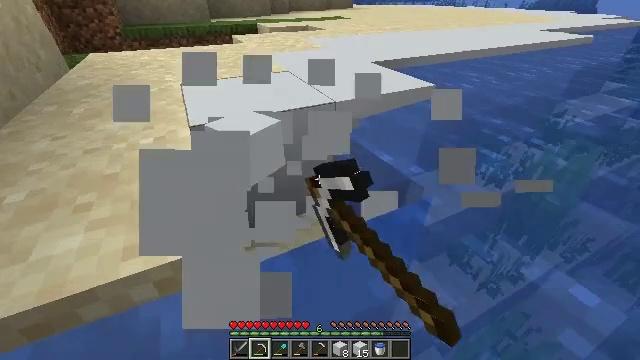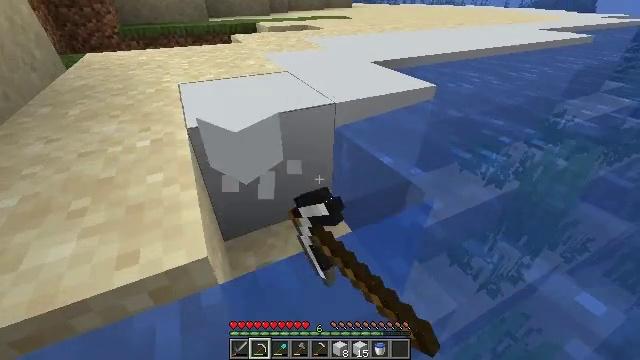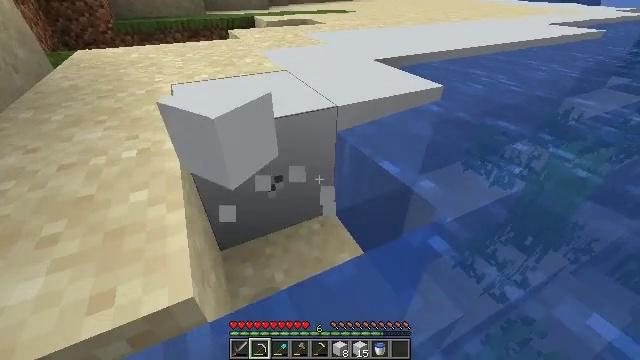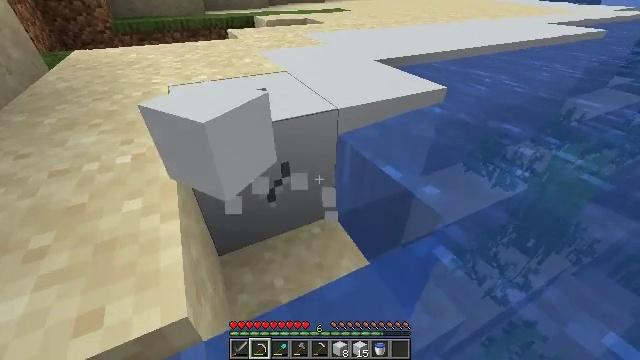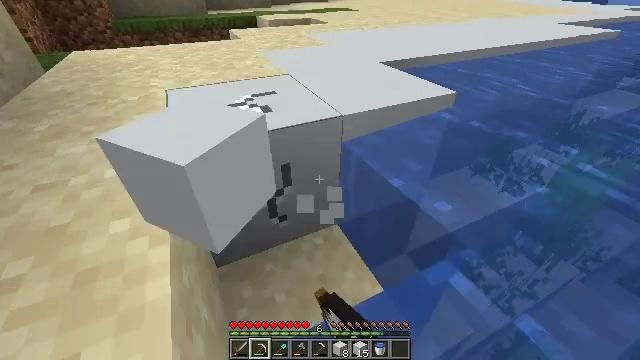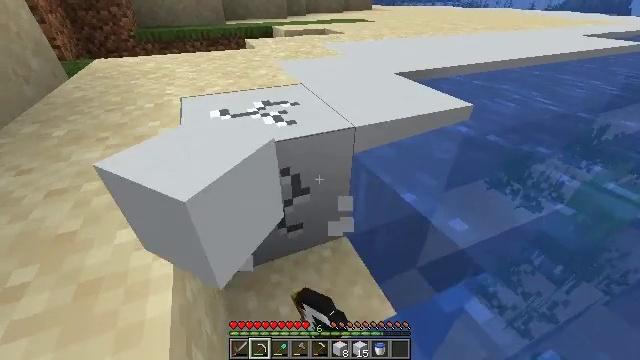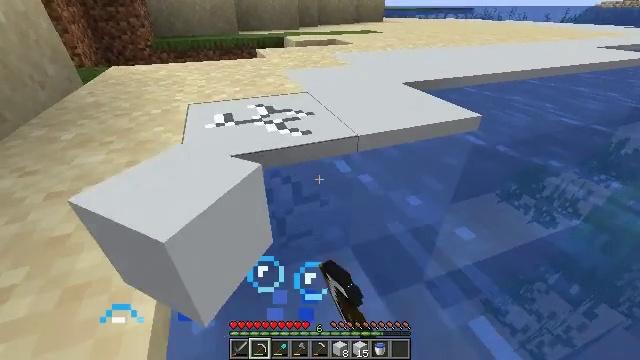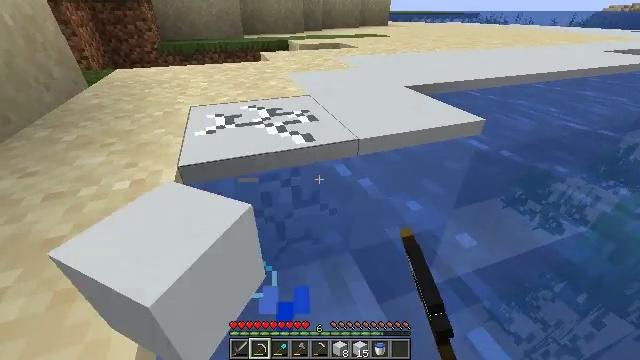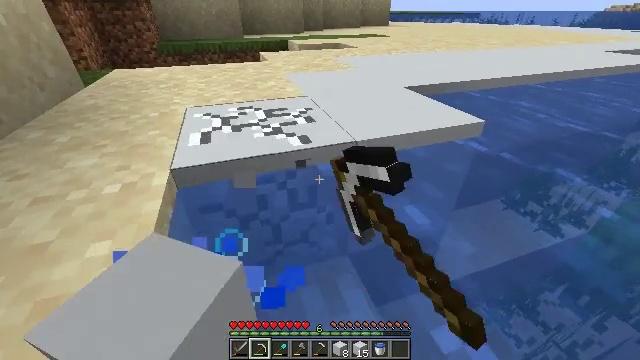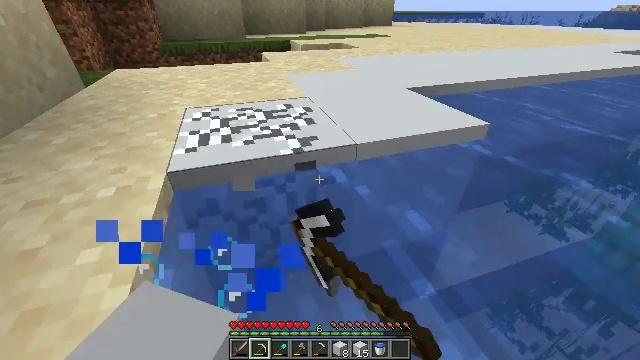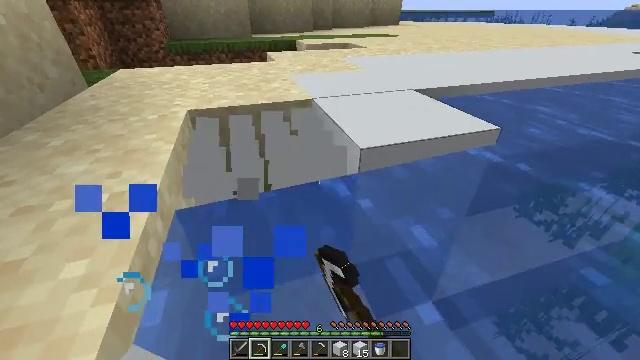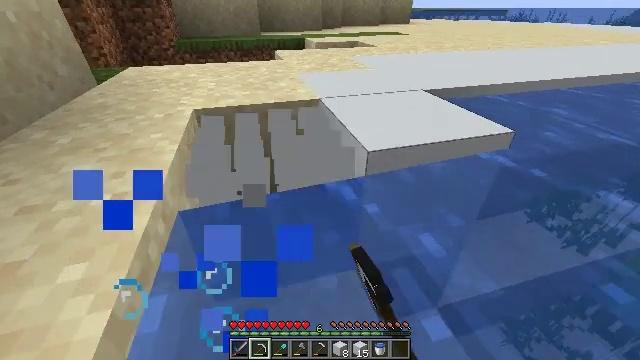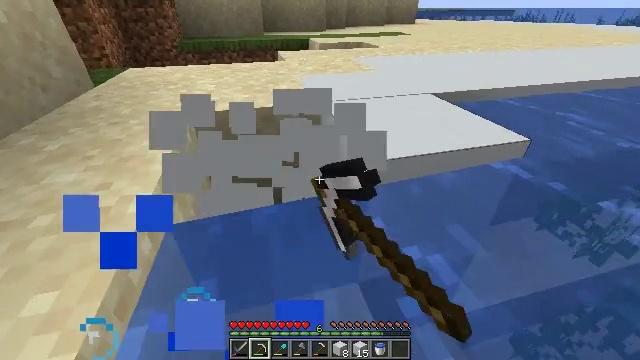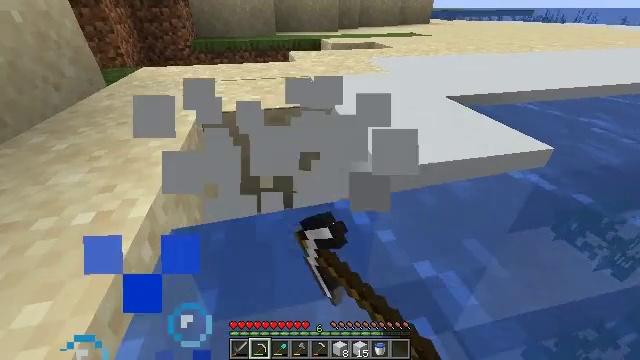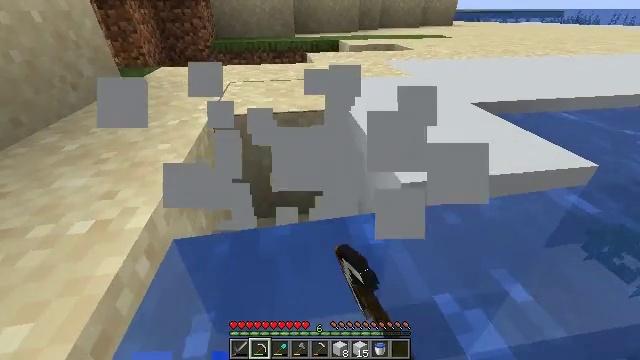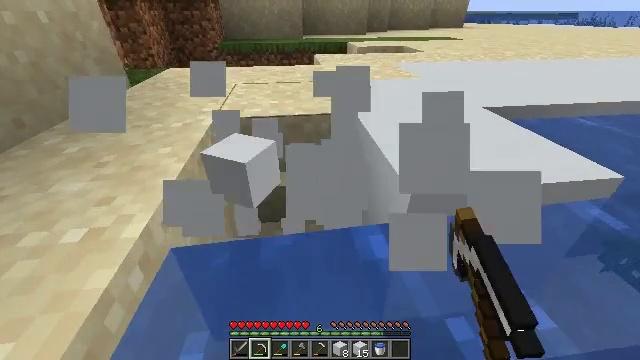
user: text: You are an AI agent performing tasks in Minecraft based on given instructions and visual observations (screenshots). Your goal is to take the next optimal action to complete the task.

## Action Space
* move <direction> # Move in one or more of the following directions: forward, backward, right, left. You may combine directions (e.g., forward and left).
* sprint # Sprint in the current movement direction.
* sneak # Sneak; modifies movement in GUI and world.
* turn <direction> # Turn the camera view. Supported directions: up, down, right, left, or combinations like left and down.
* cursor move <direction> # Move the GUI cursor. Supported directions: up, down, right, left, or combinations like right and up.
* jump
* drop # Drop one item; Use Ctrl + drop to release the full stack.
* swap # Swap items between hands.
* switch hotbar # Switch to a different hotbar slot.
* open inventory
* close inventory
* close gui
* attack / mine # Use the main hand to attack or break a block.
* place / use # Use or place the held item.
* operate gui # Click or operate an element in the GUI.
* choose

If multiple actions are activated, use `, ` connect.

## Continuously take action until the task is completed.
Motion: motion action
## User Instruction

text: Gather white concrete for building projects.
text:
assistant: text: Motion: move forward, attack / mine
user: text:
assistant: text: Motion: move forward, turn down, attack / mine
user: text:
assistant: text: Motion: move forward, attack / mine
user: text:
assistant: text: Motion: move forward, attack / mine
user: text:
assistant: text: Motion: move forward, turn left and up, attack / mine
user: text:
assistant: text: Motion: move forward, turn left and up, attack / mine
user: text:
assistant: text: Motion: move forward, turn left, attack / mine
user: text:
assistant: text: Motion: move forward, attack / mine
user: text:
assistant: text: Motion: move forward, attack / mine
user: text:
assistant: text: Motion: move forward, turn left, attack / mine
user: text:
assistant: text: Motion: move forward, turn left, attack / mine
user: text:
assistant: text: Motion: move forward, attack / mine
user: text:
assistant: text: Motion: move forward, turn left, attack / mine
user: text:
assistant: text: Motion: move forward, turn left, attack / mine
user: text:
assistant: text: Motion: move forward, turn left, attack / mine
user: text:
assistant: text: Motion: move forward, attack / mine
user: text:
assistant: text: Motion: move forward, attack / mine
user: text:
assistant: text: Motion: move forward, turn right and down, attack / mine
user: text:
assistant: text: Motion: move forward, turn right and down, attack / mine
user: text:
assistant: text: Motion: move forward, turn right, attack / mine
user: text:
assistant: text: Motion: move forward, turn right, attack / mine
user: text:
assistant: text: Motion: attack / mine
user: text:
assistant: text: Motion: attack / mine
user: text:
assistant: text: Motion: attack / mine
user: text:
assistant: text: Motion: move forward, attack / mine
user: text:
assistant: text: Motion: move forward, attack / mine
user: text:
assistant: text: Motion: move forward, turn right and down, attack / mine
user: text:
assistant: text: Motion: move forward, turn right and down, attack / mine
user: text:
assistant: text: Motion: turn right and down, attack / mine
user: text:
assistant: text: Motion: turn right, attack / mine